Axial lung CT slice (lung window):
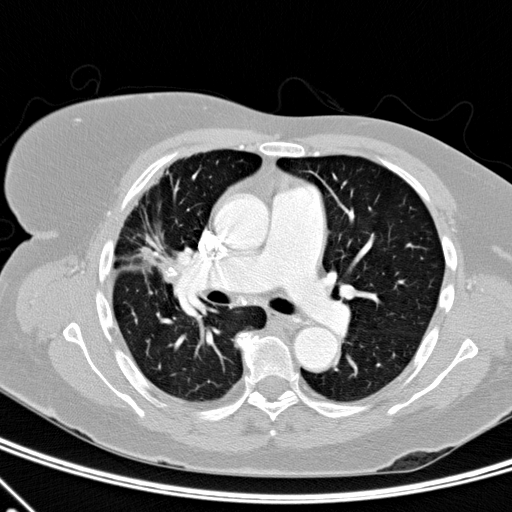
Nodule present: no